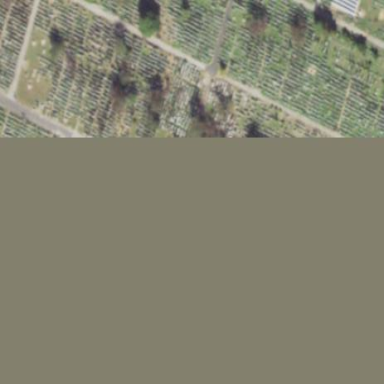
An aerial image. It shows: Sector in the cemetery.